Question: I need to pass 'UserID' as request header but I am not able to pass it with the request headerin the cross domain url.
Below is the screenshot for the Ajax Request in which I am getting the 'Accept-Control-Request-Header : UserID' but when I pass it using the <URL> option; it not not shown in the 'Headers Tab' of Firebug

I also tried the 'beforeSend' option but no progress.
Below is the sample code which I have used,
'''
headers: {'UserID': 12345 },
dataType: 'jsonp',
crossdomain: true,
beforeSend: function (request) {
request.withCredentials = true;
request.setRequestHeader("UserID", "1");
request.setRequestHeader('X-Requested-With', 'XMLHttpRequest');
request.setRequestHeader("Access-Control-Allow-Origin", "*");
},
'''
And I have referred all the below SO Urls,
1. jQuery JSONP ajax, authentication header not being set
2. Can I set headers in cross domain json requests?
3. Modify HTTP Headers for a JSONP request
Is there a way to show the request headers in the 'Firebug Headers tab' or it is the Server Side Security which blocks the request header.
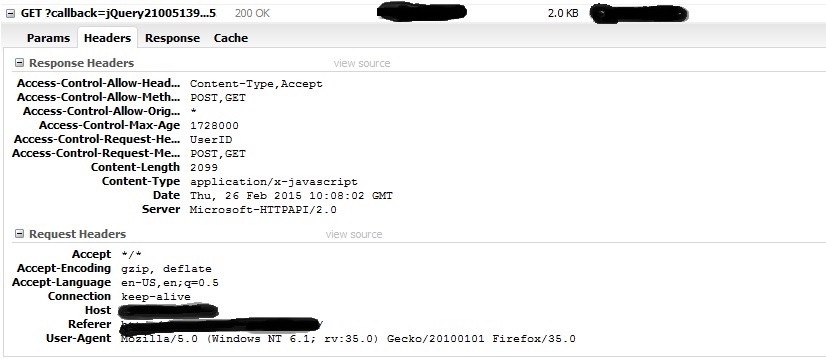
Answer: Finally, I got the solution.
There was no error at my end(client end). Actually the error was from server side, which was not allowing me to send headers. Allowing cross origin request parameters at server end the problem is solved.